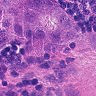
Metastatic tissue present: yes